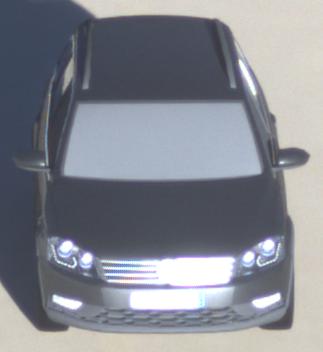
Make: VW
Model: Passat Alltrack 1.8 TSI
Detailed model: Passat (B7) Alltrack
Model produced from: 2012/03
Model produced until: 2013/06
Doors: 5
Color: gray
Road condition: dry road
Daytime: sunrise or sunset
Contrast: high contrast